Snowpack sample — Buffalo Mountain, Silverthorne, Colorado, USA (2/22/26, 2:02 PM MST)
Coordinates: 39.622, -106.113
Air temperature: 33 °F
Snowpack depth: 63 cm
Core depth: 20 cm
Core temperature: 24.8 °F
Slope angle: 11°, slope face: 116°
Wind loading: low
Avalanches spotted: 0
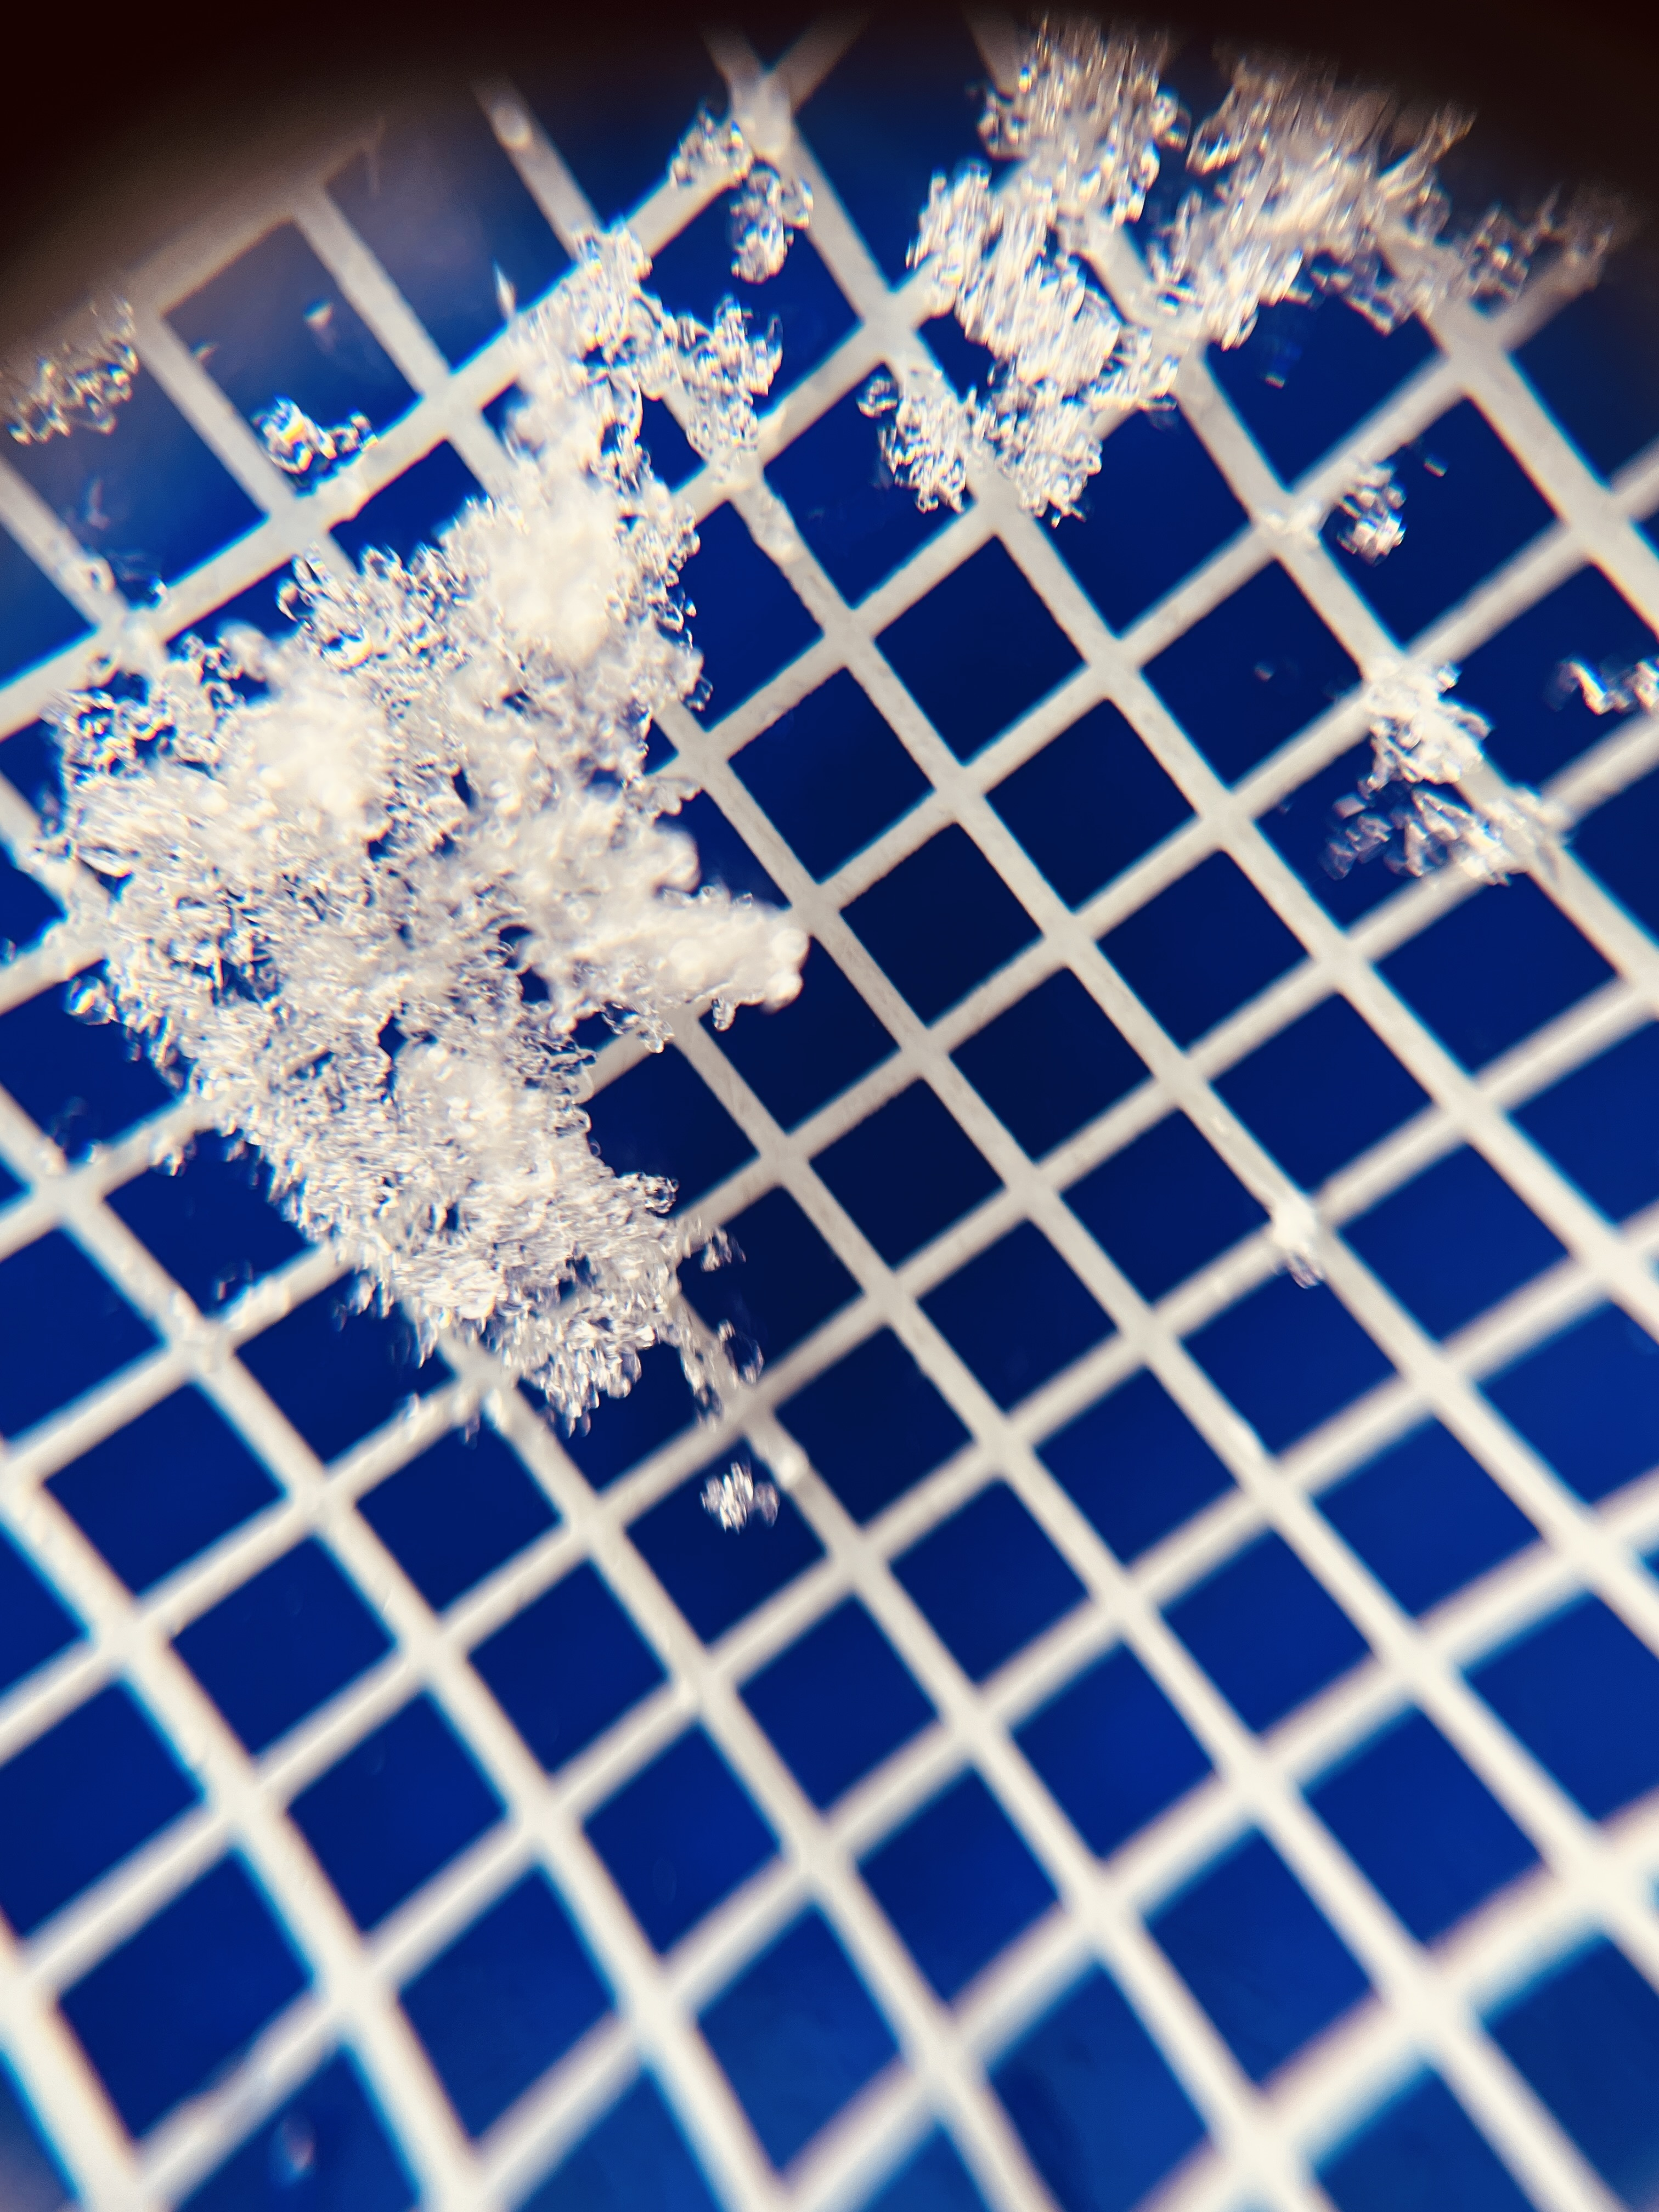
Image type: magnified_profile
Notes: In a firebreak similar to site 1, minimal wind loading with no spotted avalanches (not many faces in view though)